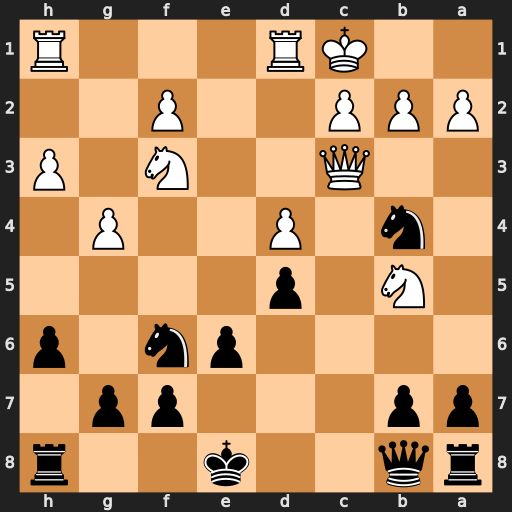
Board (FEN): rq2k2r/pp3pp1/4pn1p/1N1p4/1n1P2P1/2Q2N1P/PPP2P2/2KR3R
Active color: b
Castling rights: kq
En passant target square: -
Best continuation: Nxa2+ Kb1 Nxc3+